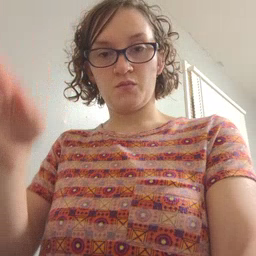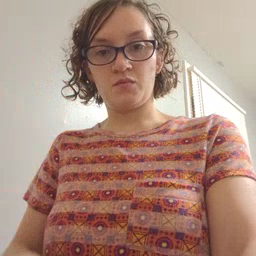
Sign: hello